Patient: sex M, age 42
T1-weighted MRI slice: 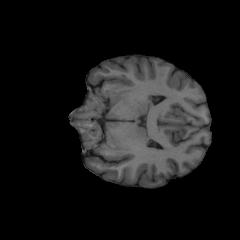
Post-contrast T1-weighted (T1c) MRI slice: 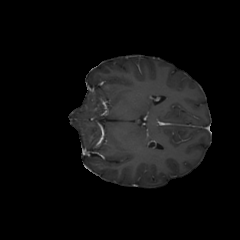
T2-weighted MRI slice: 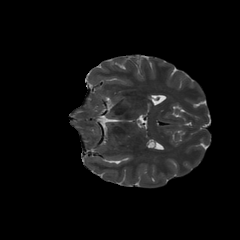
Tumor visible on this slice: no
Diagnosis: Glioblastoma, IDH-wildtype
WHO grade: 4